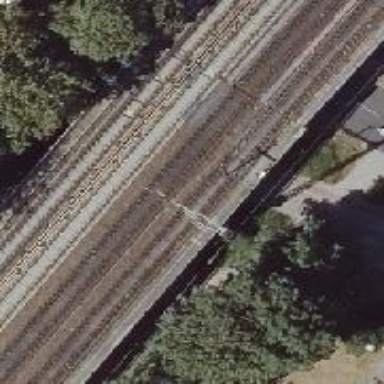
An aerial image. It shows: Bridge over electrified railway tracks with contact lines. The railway tracks are ballast-less.